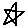
Label: star